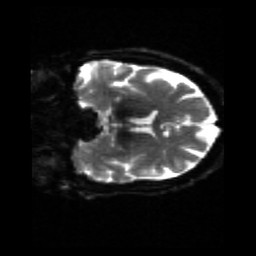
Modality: sbref
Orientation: coronal
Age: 59
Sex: female
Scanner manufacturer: siemens
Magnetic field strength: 3 T
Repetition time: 4.71 s
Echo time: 0.0906 s